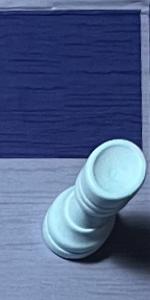
Label: Rook_White